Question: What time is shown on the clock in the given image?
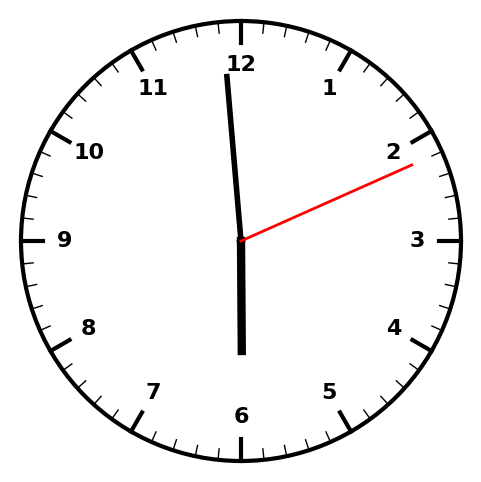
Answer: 05:59:11